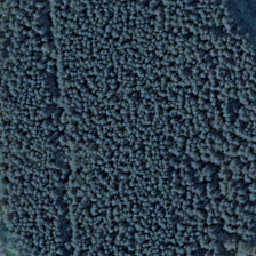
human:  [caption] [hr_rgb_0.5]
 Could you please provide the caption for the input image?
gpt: A large area of trees are planted in the forest.

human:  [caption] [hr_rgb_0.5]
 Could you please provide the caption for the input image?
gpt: There are large trees planted in the forest.

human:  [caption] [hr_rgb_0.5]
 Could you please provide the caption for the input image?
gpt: a great air of trees are planted in the forest.

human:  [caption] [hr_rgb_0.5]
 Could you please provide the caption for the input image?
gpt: A large area of trees are planted in the forest.

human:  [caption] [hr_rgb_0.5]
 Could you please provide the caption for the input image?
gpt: A large area of trees are planted in the forest.